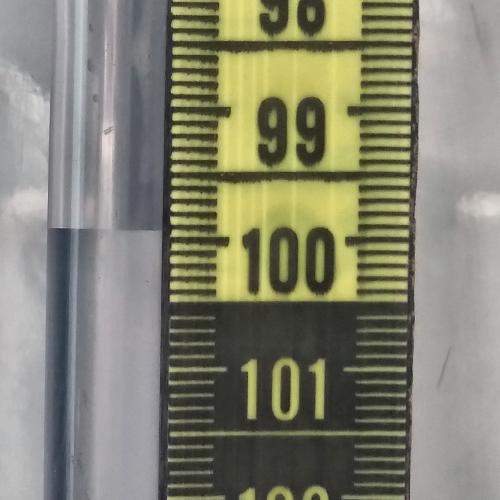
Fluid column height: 99.9 cm